Question: There are some blocks in the picture. Find the smallest square area that can place all the small blocks in the area in a suitable way without overlapping. Return the length of the square side.
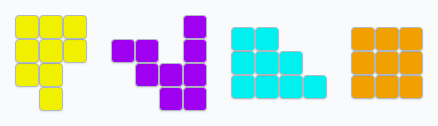
Answer: 6